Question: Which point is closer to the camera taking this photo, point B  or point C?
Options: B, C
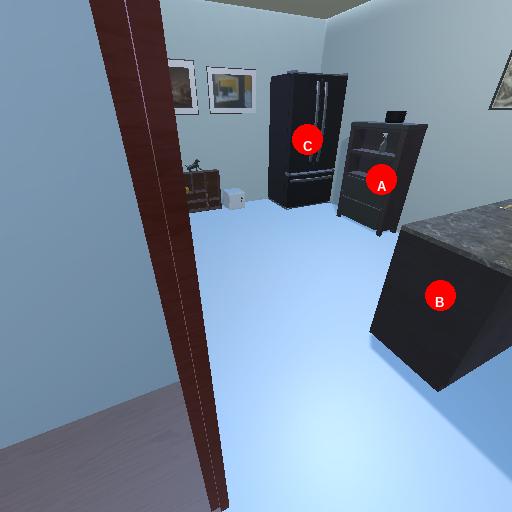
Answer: B